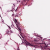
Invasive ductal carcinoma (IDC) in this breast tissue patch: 0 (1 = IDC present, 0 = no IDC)